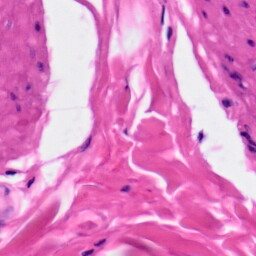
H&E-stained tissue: Skin